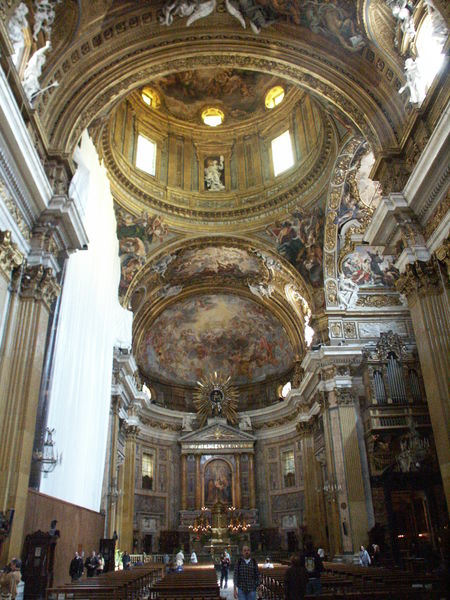
Titel: Vierung von Il Gesù in Rom
Standort: Rom, Il Gesù (EU - I - Latium)
Schlagwörter: himmel, menschen, fenster, lampen, licht, säule, säulen, weiss, malerei, architektur, barock, vorhang, kirche, gold, decke, rund, engel, skulptur, bogen, bank, pilaster, figuren, kuppel, gestühl, verzierung, wandgemälde, wandmalerei, stuck, foto, strahlen, altar, bänke, kapitelle, kapitell, wandbilder, kirchenbank, kirchenschiff, mittelschiff, orgel, altarraum, apsis, fresken, chor, deckengemälde, fresko, putten, sakralbau, osten, basilika, fenser, deckenmalerei, zentralbau, tambour, touristen, wandbemalung, lampne, heiliger geist, altear